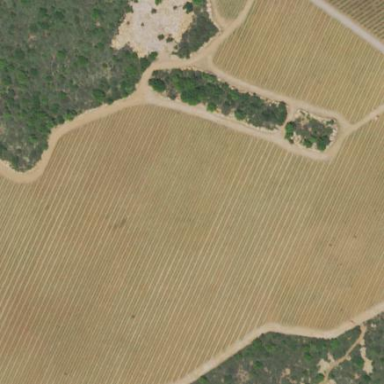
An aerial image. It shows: Vineyard growing wine grapes.